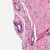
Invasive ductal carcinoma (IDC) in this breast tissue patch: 0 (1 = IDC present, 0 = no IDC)